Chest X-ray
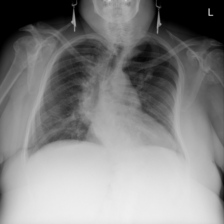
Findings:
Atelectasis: negative
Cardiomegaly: negative
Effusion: negative
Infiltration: negative
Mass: negative
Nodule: negative
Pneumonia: negative
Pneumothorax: negative
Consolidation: negative
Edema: negative
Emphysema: negative
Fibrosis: negative
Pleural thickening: negative
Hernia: negative